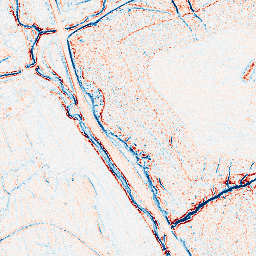
Category: edge_preserving
Decomposition family: anisotropic_diffusion
Decomposition parameters: iterations: 5
kappa: 50
gamma: 0.15
Upsampling method: quintic
Upsampling parameters: scale: 8
Upsampling scale: 8